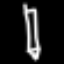
Label: pencil